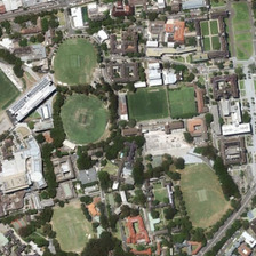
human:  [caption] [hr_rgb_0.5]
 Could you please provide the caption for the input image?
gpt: Many wetlands and educational buildings are to the south.

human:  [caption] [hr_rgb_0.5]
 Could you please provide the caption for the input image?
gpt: There are many wetlands and tropical areas in the south.

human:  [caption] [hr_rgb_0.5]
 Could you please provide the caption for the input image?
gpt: There are several wetlands and parishes in the south.

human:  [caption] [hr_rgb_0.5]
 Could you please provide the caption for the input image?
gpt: There are several wetlands and teaching buildings in the south.

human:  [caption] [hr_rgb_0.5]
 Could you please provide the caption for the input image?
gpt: Several wetlands and educational buildings are to the south.